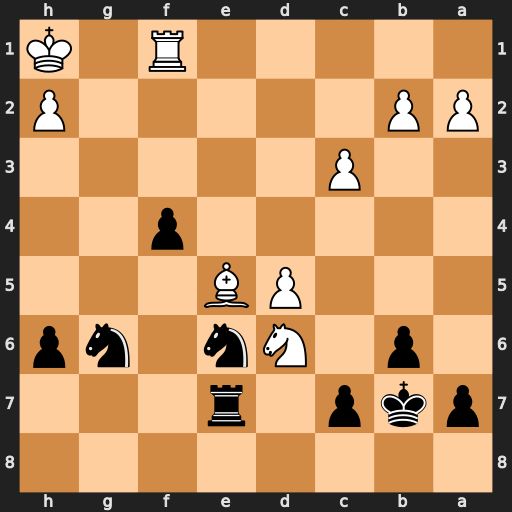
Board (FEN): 8/pkp1r3/1p1Nn1np/3PB3/5p2/2P5/PP5P/5R1K
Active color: b
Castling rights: -
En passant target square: -
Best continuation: cxd6 Bxd6 Rd7 dxe6 Rxd6